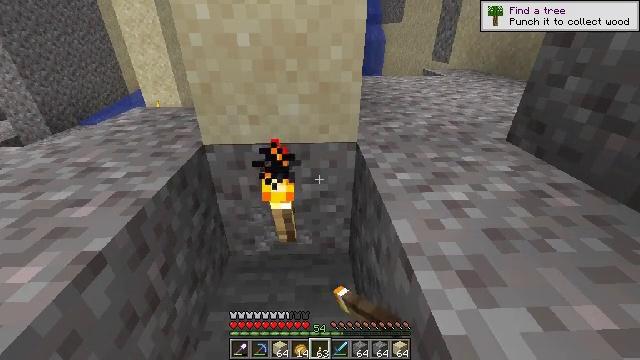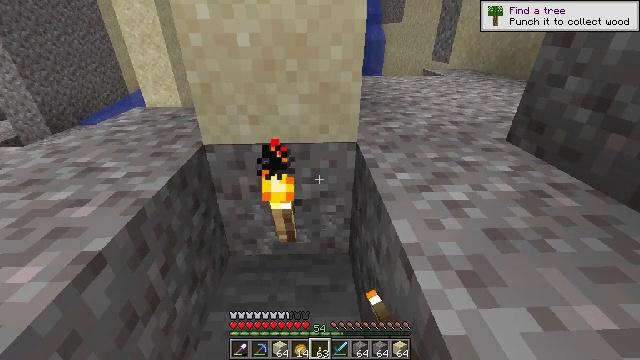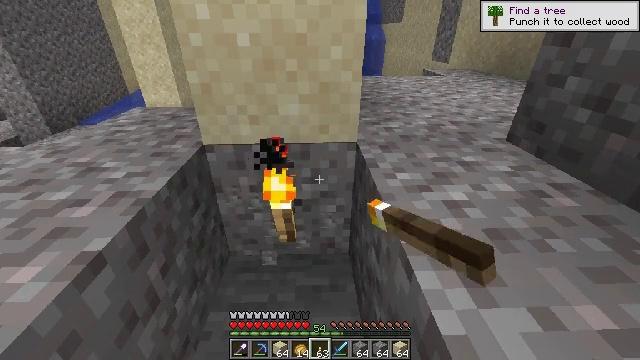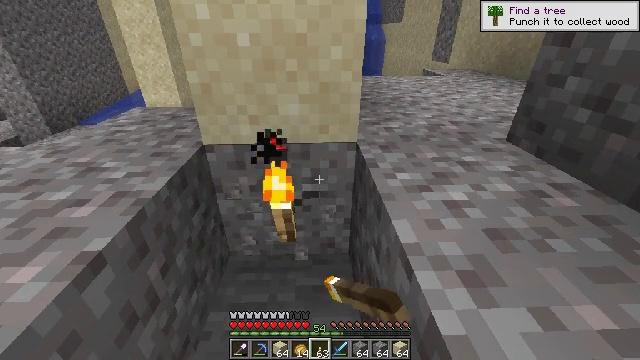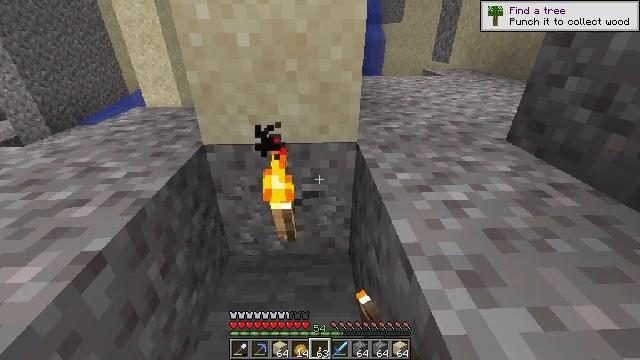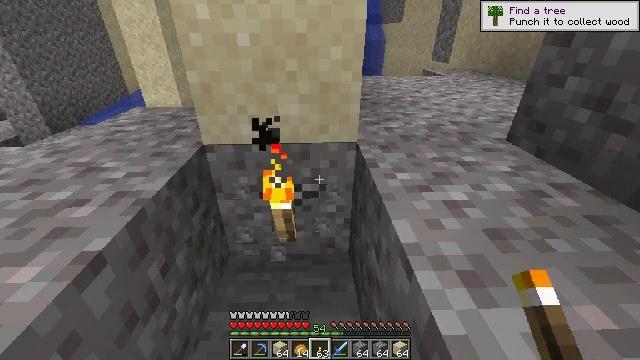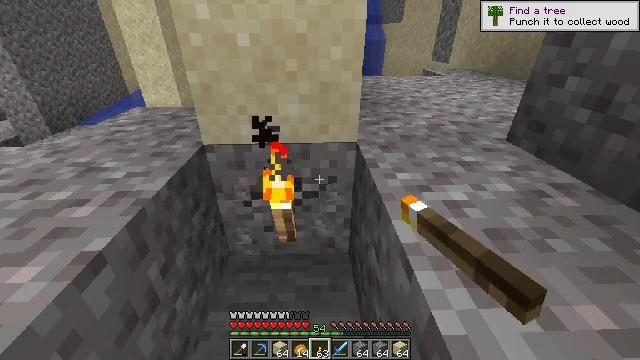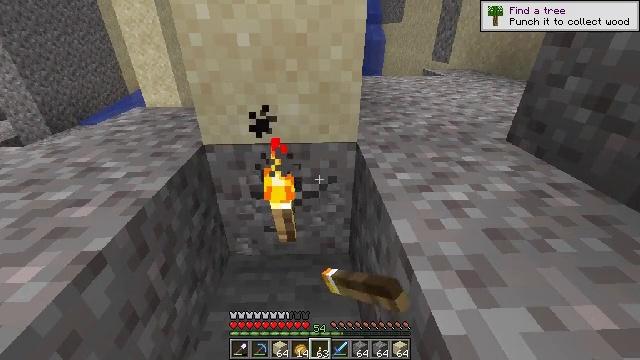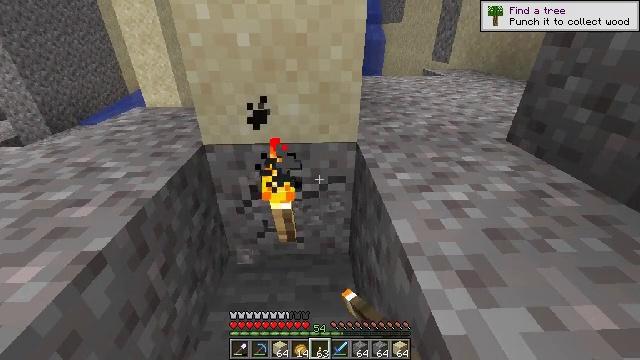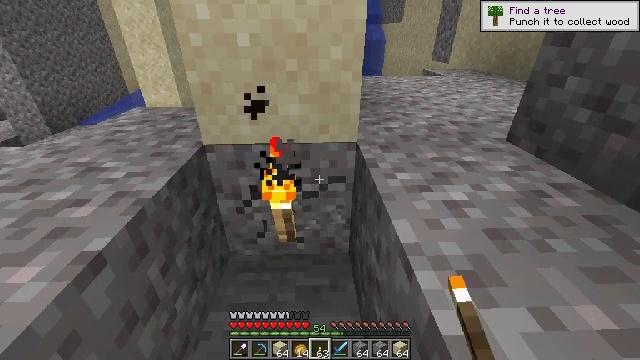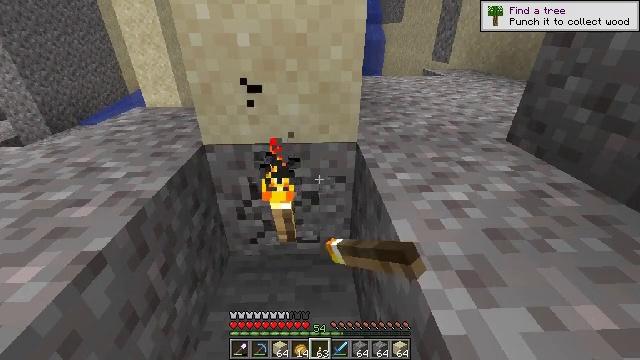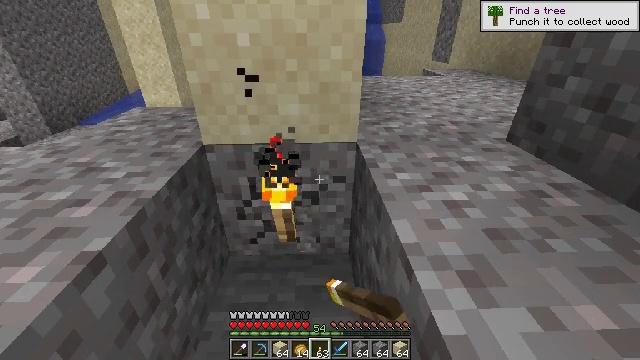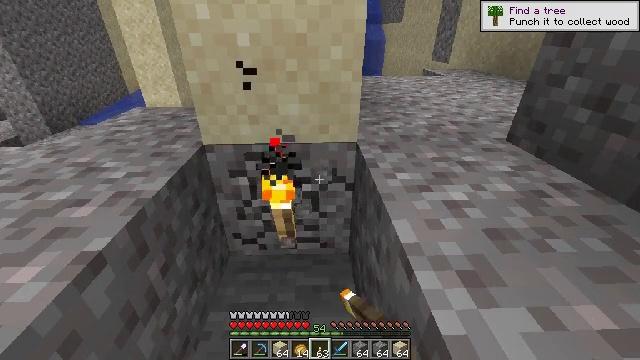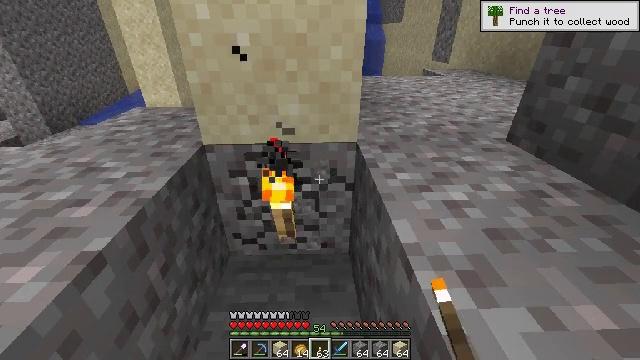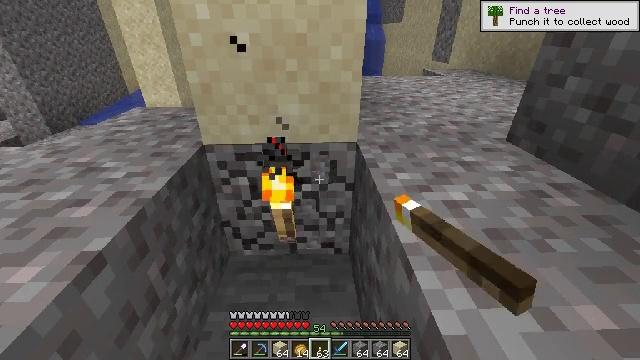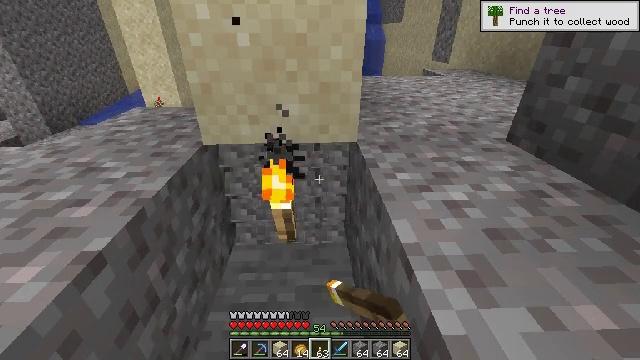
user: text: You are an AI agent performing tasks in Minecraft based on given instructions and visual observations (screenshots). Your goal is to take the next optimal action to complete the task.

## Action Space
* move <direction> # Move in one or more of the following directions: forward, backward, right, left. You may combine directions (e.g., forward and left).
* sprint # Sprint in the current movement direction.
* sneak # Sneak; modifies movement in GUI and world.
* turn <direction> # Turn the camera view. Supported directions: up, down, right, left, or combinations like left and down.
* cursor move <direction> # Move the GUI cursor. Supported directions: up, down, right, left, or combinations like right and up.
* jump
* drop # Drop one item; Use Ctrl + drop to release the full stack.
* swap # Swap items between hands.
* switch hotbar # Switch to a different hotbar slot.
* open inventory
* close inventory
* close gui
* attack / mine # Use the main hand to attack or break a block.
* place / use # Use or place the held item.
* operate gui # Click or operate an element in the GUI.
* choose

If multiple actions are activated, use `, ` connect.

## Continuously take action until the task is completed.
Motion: motion action
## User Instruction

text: Break the gravel block.
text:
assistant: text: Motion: attack / mine
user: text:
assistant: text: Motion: attack / mine
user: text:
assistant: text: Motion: attack / mine
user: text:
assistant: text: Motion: attack / mine
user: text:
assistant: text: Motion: attack / mine
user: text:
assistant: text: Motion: attack / mine
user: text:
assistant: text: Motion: attack / mine
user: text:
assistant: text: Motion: attack / mine
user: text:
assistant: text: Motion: attack / mine
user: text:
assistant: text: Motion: attack / mine
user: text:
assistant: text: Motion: attack / mine
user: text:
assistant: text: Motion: attack / mine
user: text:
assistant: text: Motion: attack / mine
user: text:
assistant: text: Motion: attack / mine
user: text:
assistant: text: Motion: attack / mine
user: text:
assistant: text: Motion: attack / mine
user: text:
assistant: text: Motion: attack / mine
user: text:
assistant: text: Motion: attack / mine
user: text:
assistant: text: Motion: attack / mine
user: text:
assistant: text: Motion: attack / mine